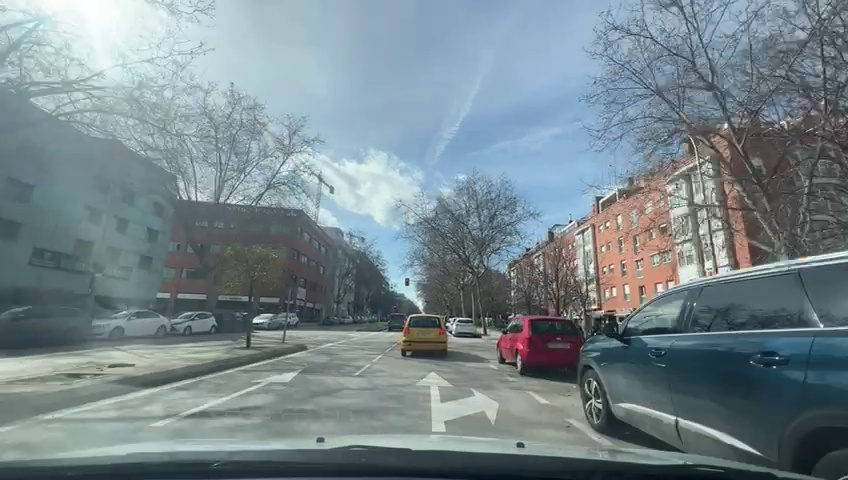
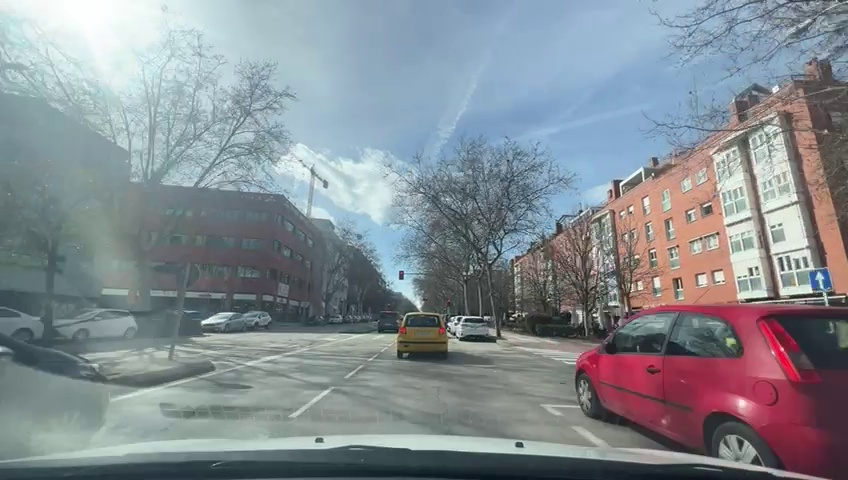
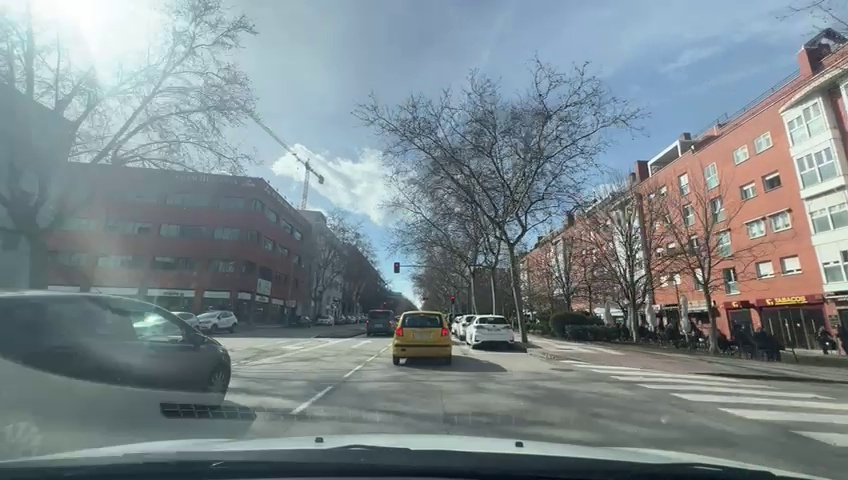
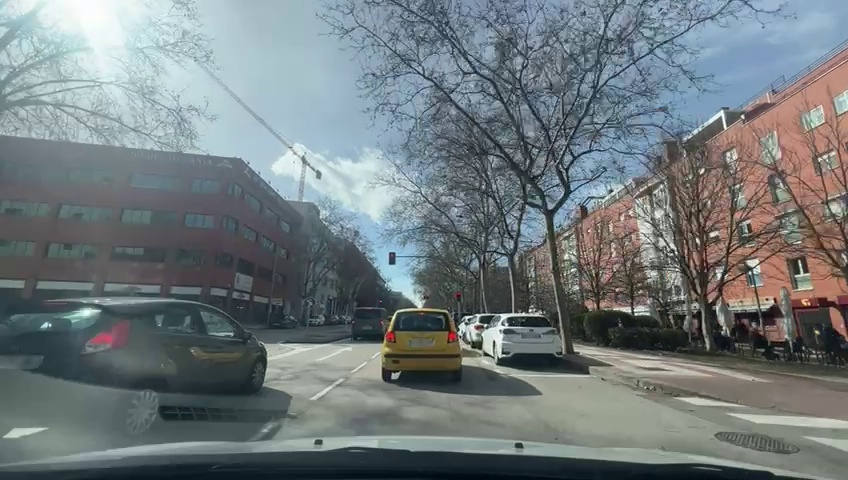
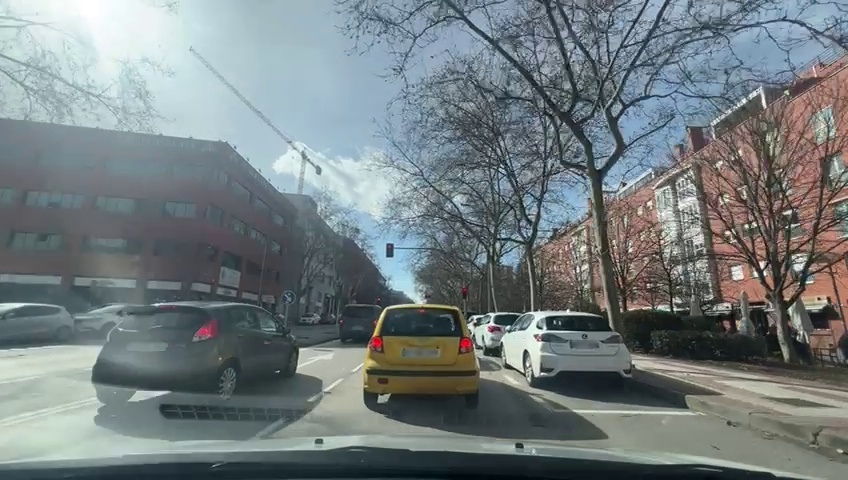
Situation: Leading braking
Question: Is there a vehicle directly ahead in the ego lane with brake lights on?
Answer: Yes
Reasoning: A yellow vehicle with the brake lights on can be observed just in front of us performing a braking sequence

Situation: Leading braking
Question: Is the distance between the ego vehicle and the vehicle ahead decreasing?
Answer: Yes
Reasoning: Based on the sequence of pictures it can be observed a braking from the vehicle in front of us

Situation: Leading braking
Question: Is either the ego vehicle or the leading vehicle stationary?
Answer: Yes
Reasoning: Leading vehicle is stationary due to a small traffic jam caused by the traffic light

Situation: Leading braking
Question: Is the ego vehicle decelerating due to dense traffic or congestion ahead?
Answer: Yes
Reasoning: A small traffic congestion has been caused due to the red traffic light